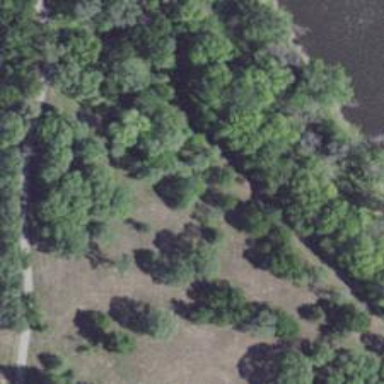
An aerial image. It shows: Disc golf hole.